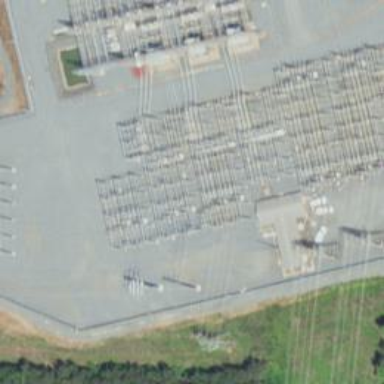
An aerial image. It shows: Switch for power supply.